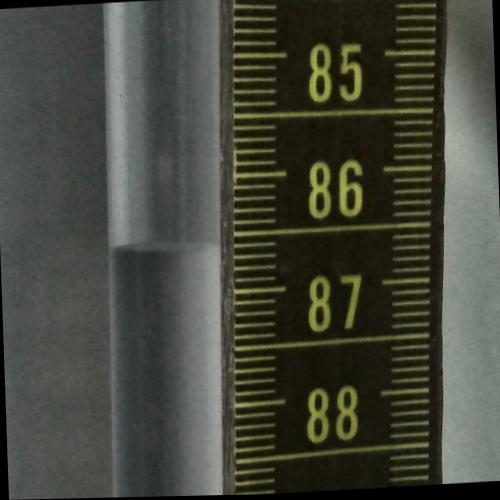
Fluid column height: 86.6 cm